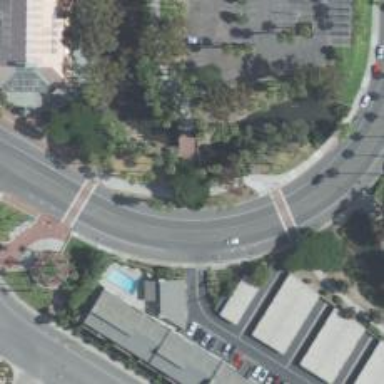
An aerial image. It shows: Cycleway.